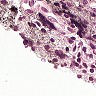
Metastatic tissue present: no